Question: i am making an application in which i am using parsing code.for converting value.,but i am getting number format exception.here is my code
'''
public void checkPointsResponse(String val)
{
int points;
progressDialog.dismiss();
points = Integer.parseInt(val);
if(points > 0)
{
Intent i=new Intent(Contact_ListActivity.this,Account.class);
startActivity(i);
}
else
{
Intent i=new Intent(Contact_ListActivity.this,Account_Question_Activity.class);
startActivity(i);
}
}
'''
here is logcat image

thanks in advance.
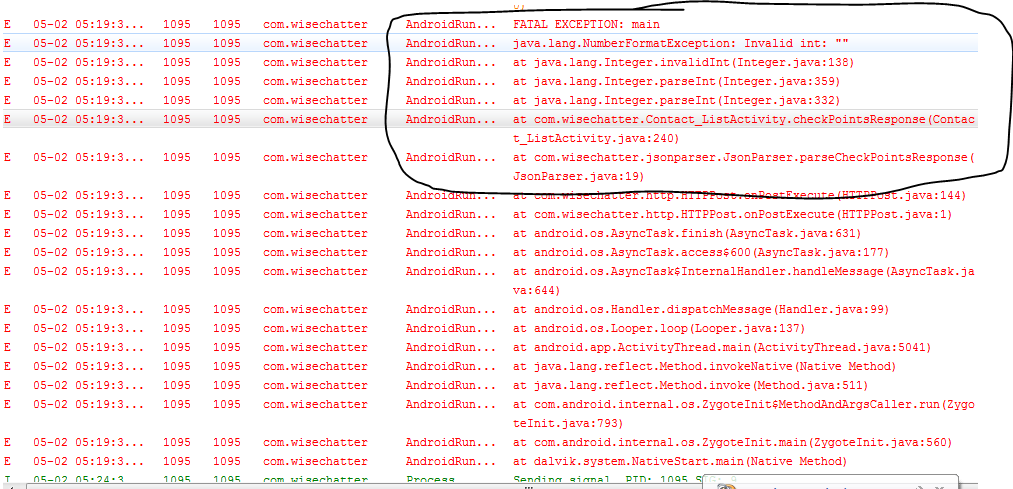
Answer: '''
// try this way,hope this will help you...
public void checkPointsResponse(String val)
{
int points;
progressDialog.dismiss();
if(val.trim().length()>0){
points = Integer.parseInt(val);
if(points > 0)
{
Intent i=new Intent(Contact_ListActivity.this,Account.class);
startActivity(i);
}
else
{
Intent i=new Intent(Contact_ListActivity.this,Account_Question_Activity.class);
startActivity(i);
}
}else{
Toast.makeText(getApplicationContext(), "Value not found", Toast.LENGTH_SHORT).show();
}
}
'''